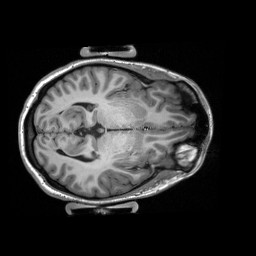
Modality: T1w
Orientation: coronal